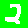
Digit: 2